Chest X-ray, AP view. Patient: 65 years old, sex M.
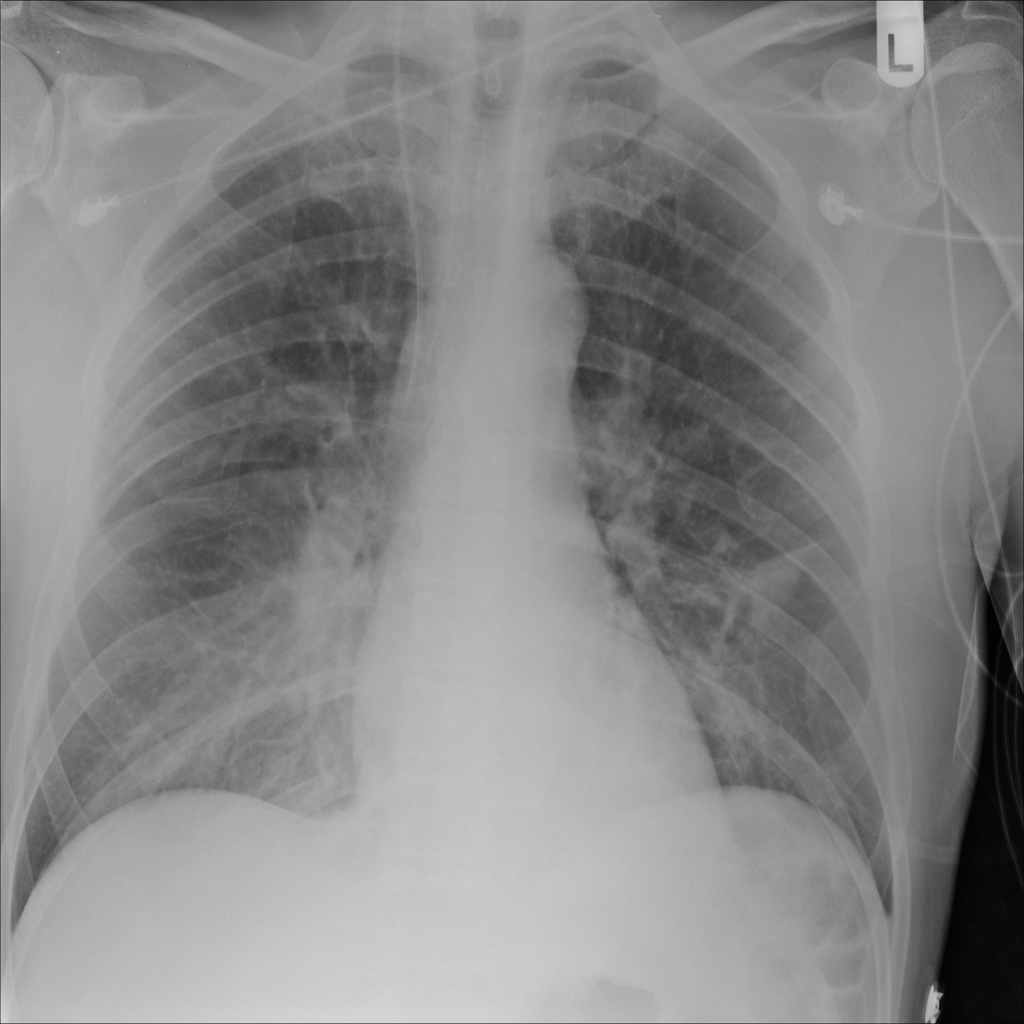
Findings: Atelectasis, Infiltration, Mass, Nodule